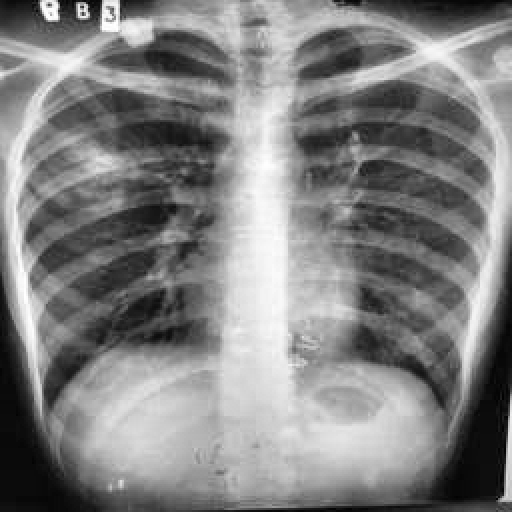
Finding: TUBERCULOSIS